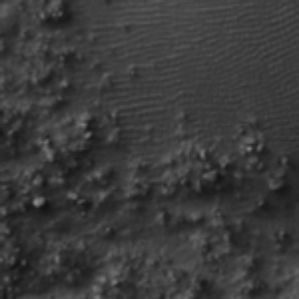
Label: frost